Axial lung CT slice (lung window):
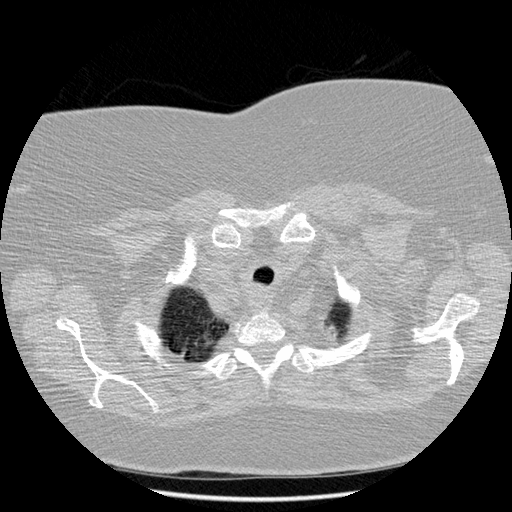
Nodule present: no